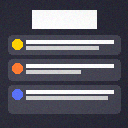
Screen state: on